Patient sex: M
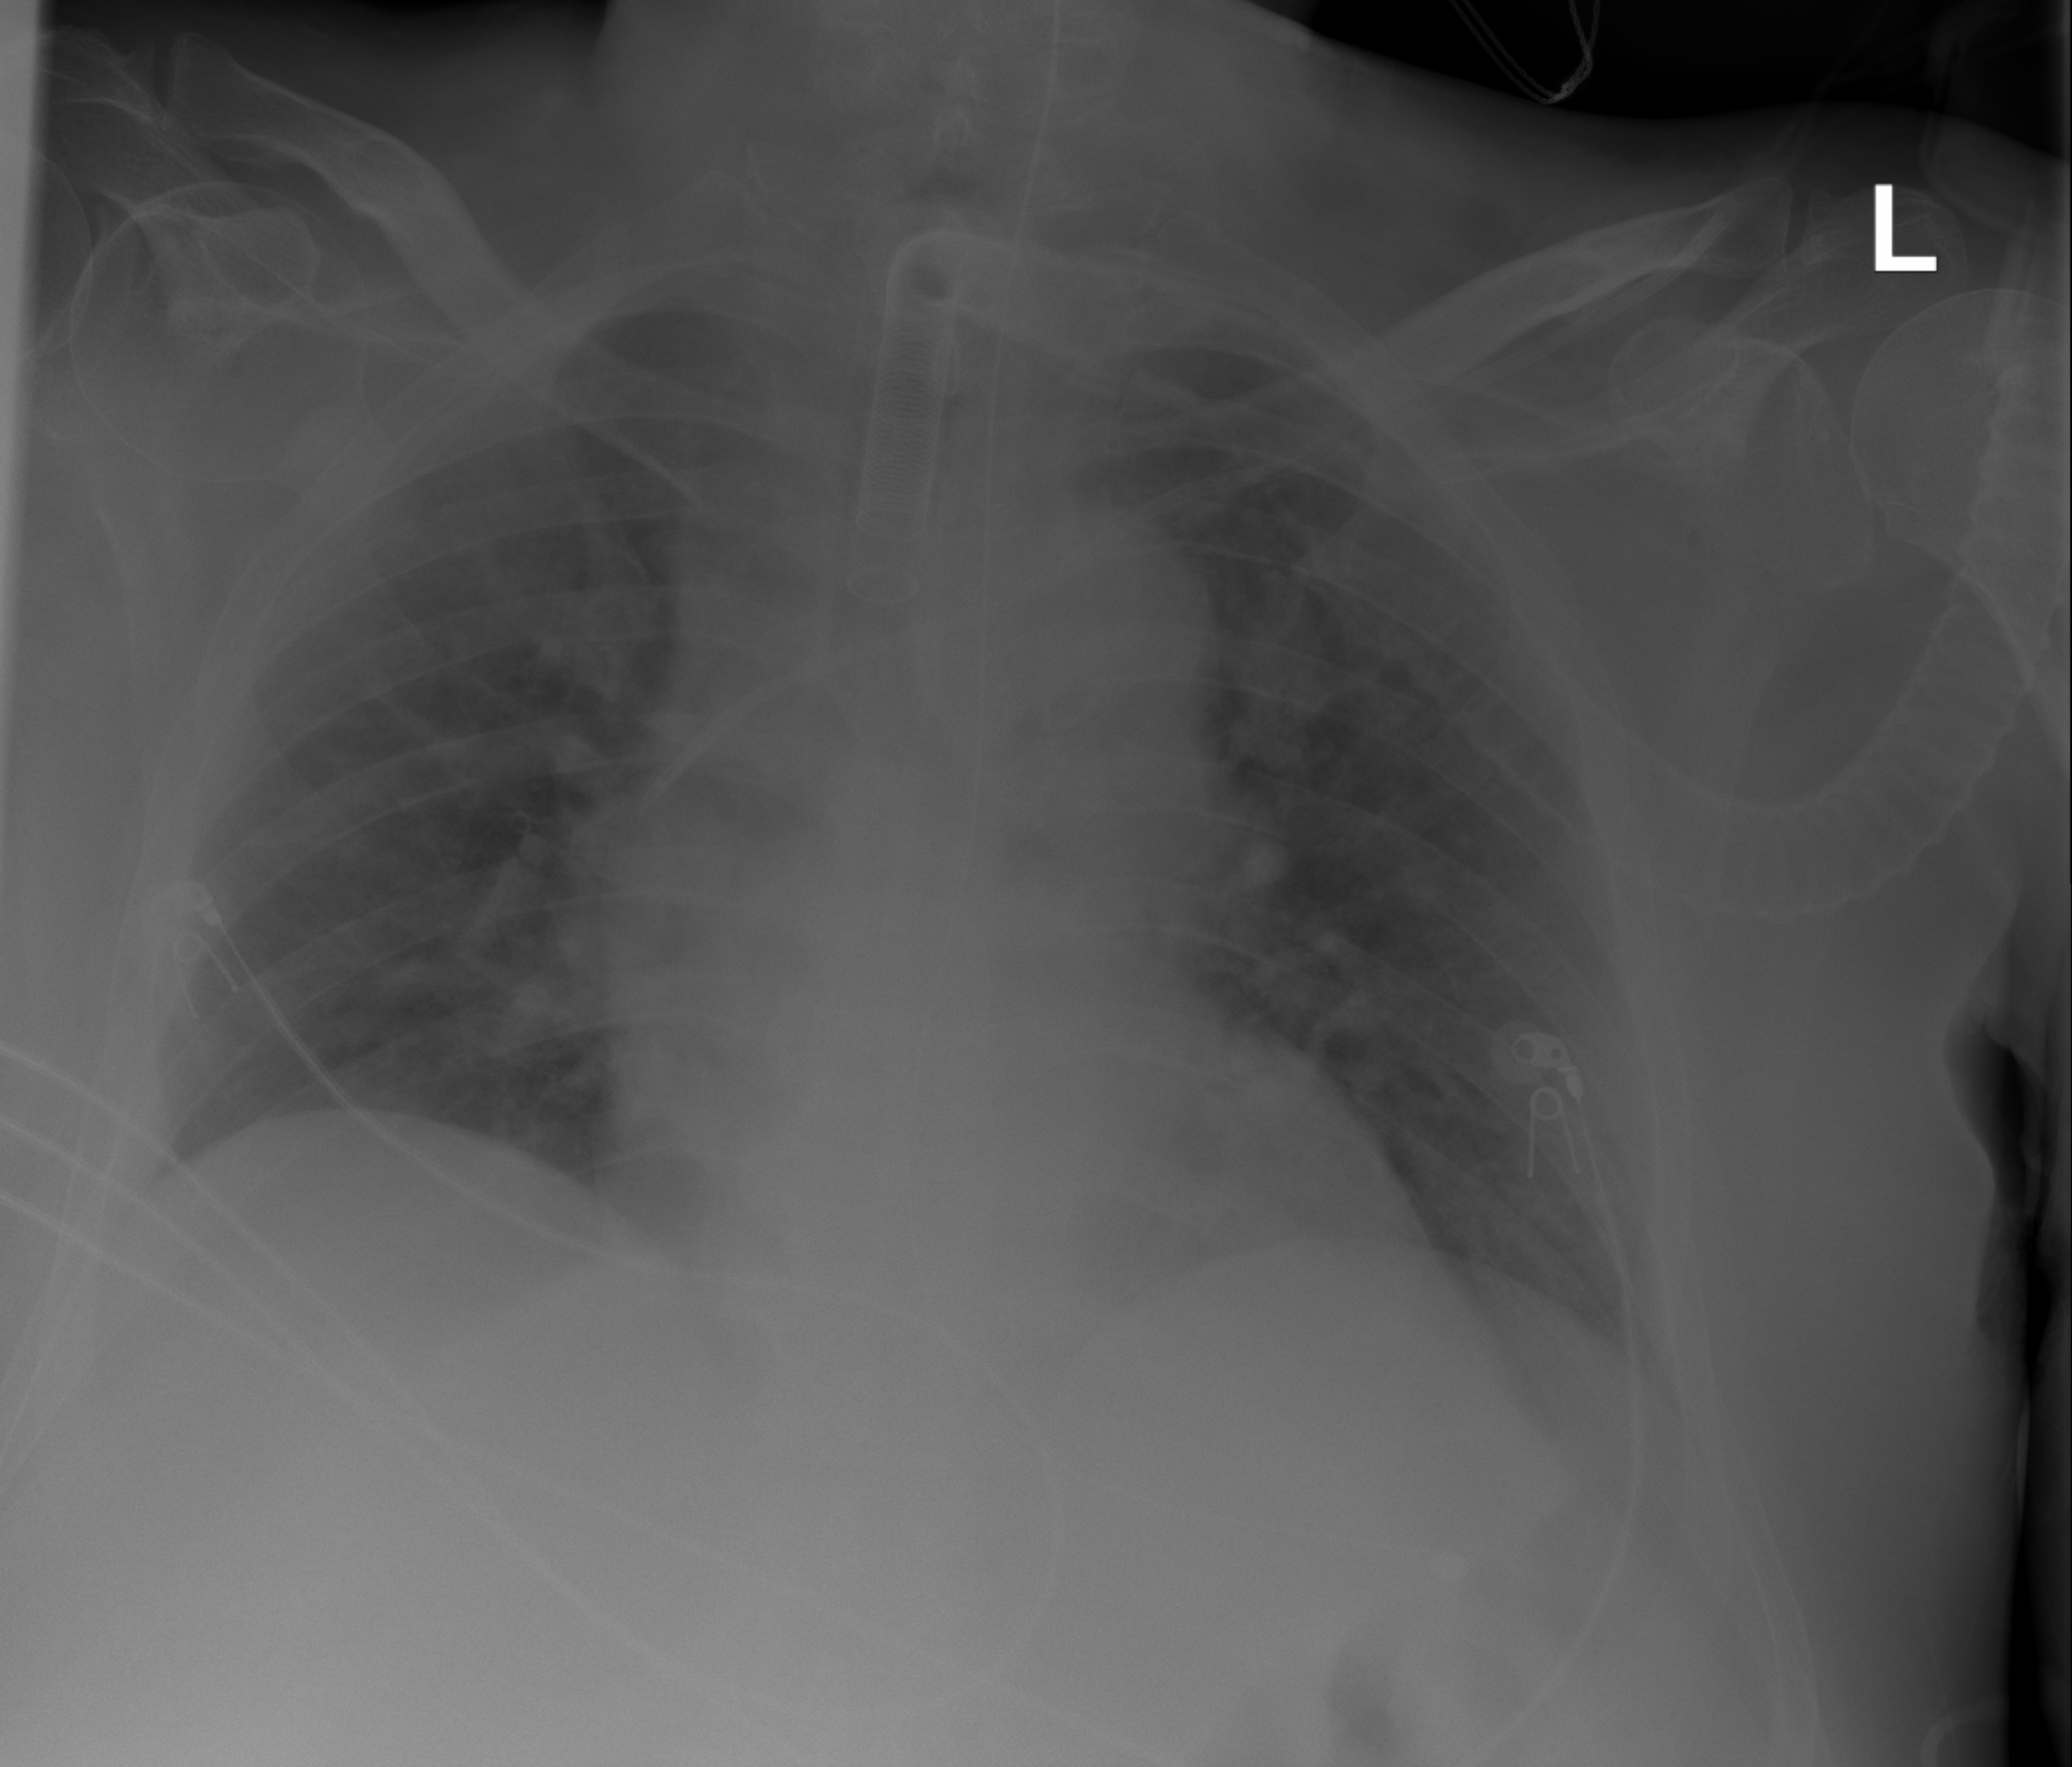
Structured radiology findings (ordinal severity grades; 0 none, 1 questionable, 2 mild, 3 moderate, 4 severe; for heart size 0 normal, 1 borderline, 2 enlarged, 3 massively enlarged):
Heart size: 0
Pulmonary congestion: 2
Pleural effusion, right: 0
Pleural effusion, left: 0
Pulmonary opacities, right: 0
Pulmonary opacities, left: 0
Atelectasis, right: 2
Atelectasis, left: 0